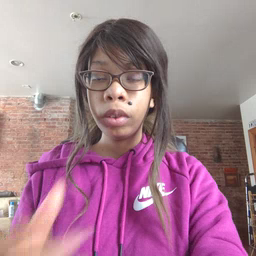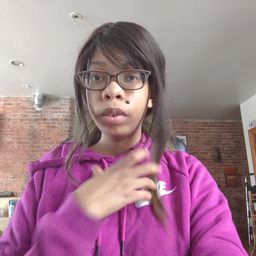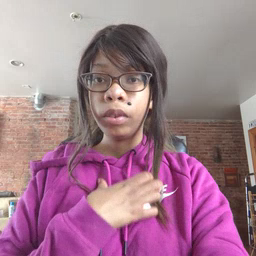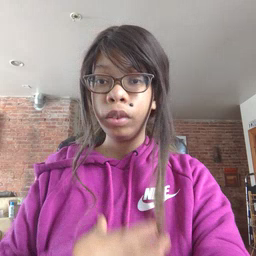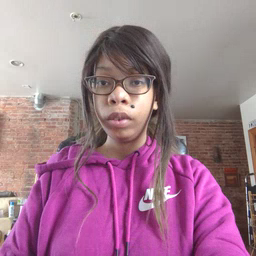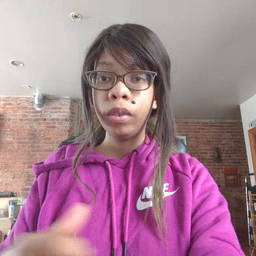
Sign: hungry